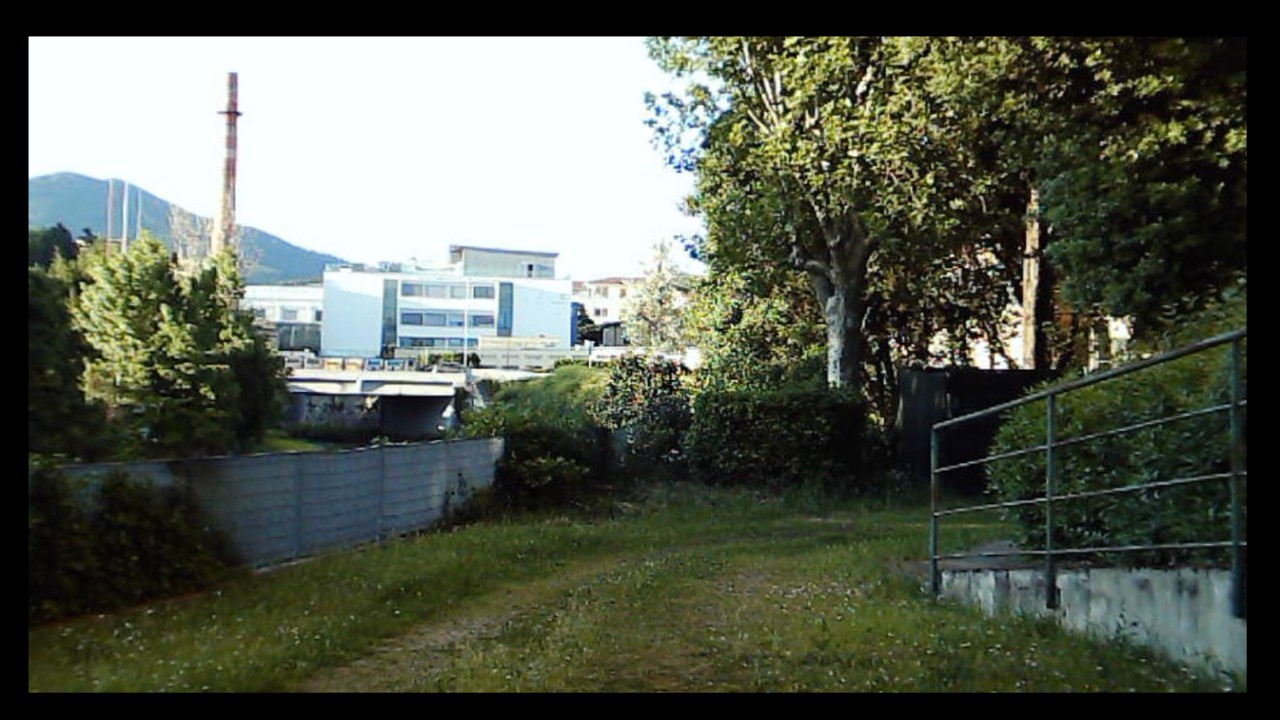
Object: DJI Tello EDU

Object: DarwinFPV cineape20